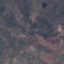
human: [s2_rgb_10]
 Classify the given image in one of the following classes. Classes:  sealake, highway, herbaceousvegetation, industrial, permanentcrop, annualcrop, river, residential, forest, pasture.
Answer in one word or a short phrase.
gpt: HerbaceousVegetation